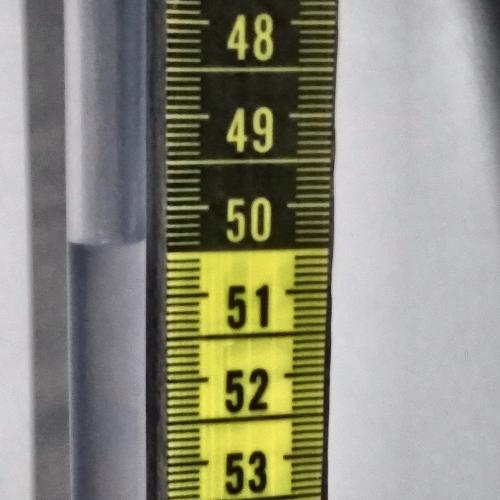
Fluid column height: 50.4 cm